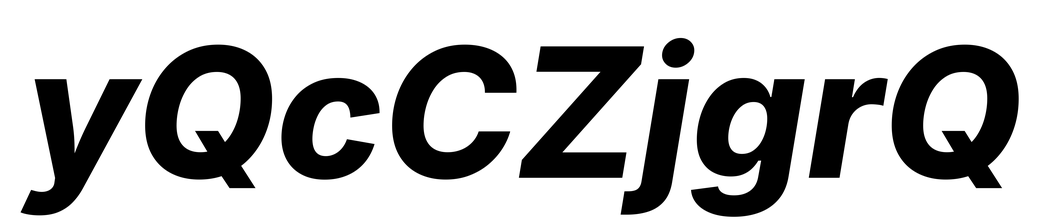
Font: Inter-Italic_ExtraBold_Italic